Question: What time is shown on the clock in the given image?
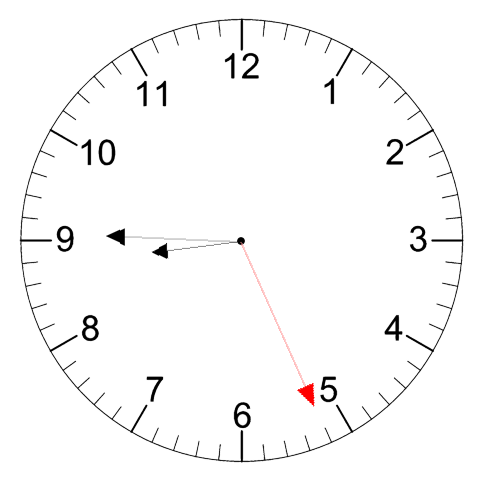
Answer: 08:45:26